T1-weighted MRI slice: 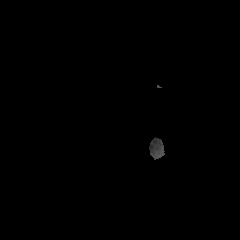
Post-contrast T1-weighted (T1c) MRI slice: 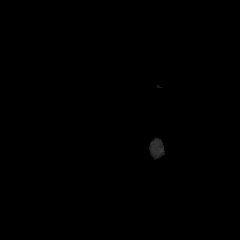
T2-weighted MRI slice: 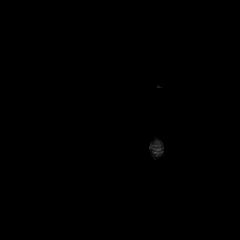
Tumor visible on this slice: no